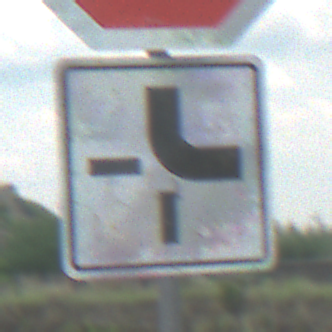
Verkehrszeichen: VerlaufVorfahrtsstrasse4
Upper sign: Stop
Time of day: MorningAfternoon
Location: Outdoor (Nature)
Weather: PartlyCloudy
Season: NotSpecified
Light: Natural